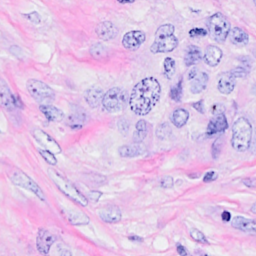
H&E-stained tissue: Breast